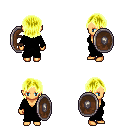
a pixel art fantasy rpg character, female body template, human, tanned skin, black robe, metal pants, gold long bangs hairstyle, shield, four views (front, back, left, right), 2x2 character sprite sheet, small pixel art, hard edges, no anti-aliasing